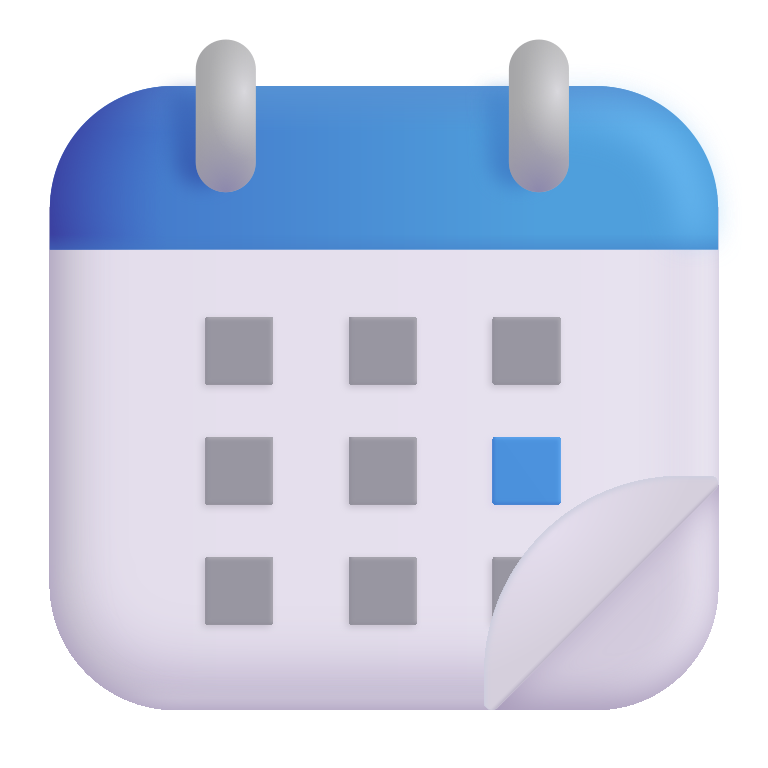
tear off calendar color